Question: I created a 'facet_grid' with boxplots of multiple variables. To give an example, the graph can be reproduced by following dummy data
'''
require(ggplot2)
require(plyr)
library(reshape2)
set.seed(1234)
x<- rnorm(100)
y.1<-rnorm(100)
y.2<-rnorm(100)
y.3<-rnorm(100)
y.4<-rnorm(100)
df<- (as.data.frame(cbind(x,y.1,y.2,y.3,y.4)))
dfmelt<-melt(df, measure.vars = 2:5)
'''
and creating the resulting graph as
'''
dfmelt$bin <- factor(round_any(dfmelt$x,0.5))
ggplot(dfmelt, aes(x=bin, y=value, fill=variable))+
geom_boxplot()+
facet_grid(.~bin, scales="free")+
labs(x="X (binned)")+
theme(axis.text.x=element_blank())
'''
which gives the following result:

However, I would like to redefine the boxplot whiskers so they don't represent 0.25 - 1.5 IQR / 0.75 + IQR and outliers, but (i) the complete 5th and 95th percentile or (ii) the infinum and supremum of the data.
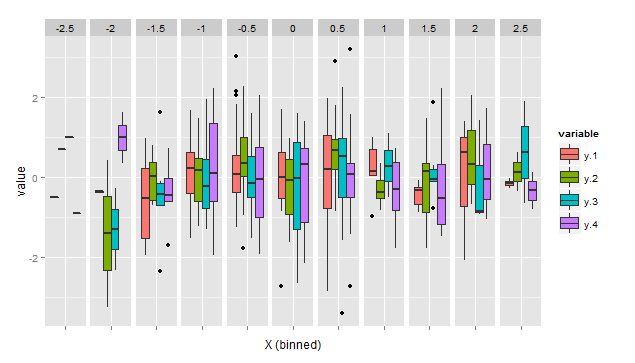
Answer: You could use 'stat_summary' to customize the appearance, e.g.
'''
ggplot(dfmelt, aes(x=bin, y=value, fill=variable)) +
stat_summary(geom = "boxplot",
fun.data = function(x) setNames(quantile(x, c(0.05, 0.25, 0.5, 0.75, 0.95)), c("ymin", "lower", "middle", "upper", "ymax")),
position = "dodge")
'''